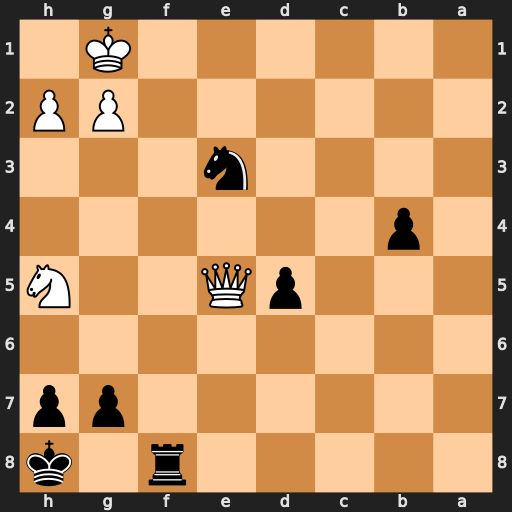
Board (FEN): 5r1k/6pp/8/3pQ2N/1p6/4n3/6PP/6K1
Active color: b
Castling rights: -
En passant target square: -
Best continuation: Rf1#